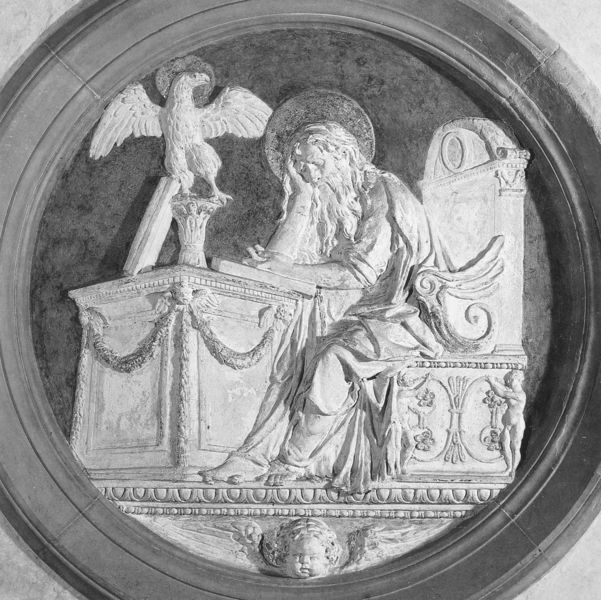
Titel: Medaillons aus der alten Sakristei mit Darstellungen der Evangelisten und Szenen aus dem Leben des hl. Johannes
Künstler: Donatello
Standort: Florenz, S. Lorenzo (EU - I - Toskana)
Schlagwörter: adler, mann, vogel, weiß, marmor, stuhl, tisch, johannes, stein, gewand, sitzend, girlande, renaissance, kreis, oval, rund, tondo, engel, putte, putto, schreibtisch, thron, lesen, stuck, buch, altar, pult, photo, heiligenschein, heiliger, gips, markus, apostel, evangelist, matthäus, endel